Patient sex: M
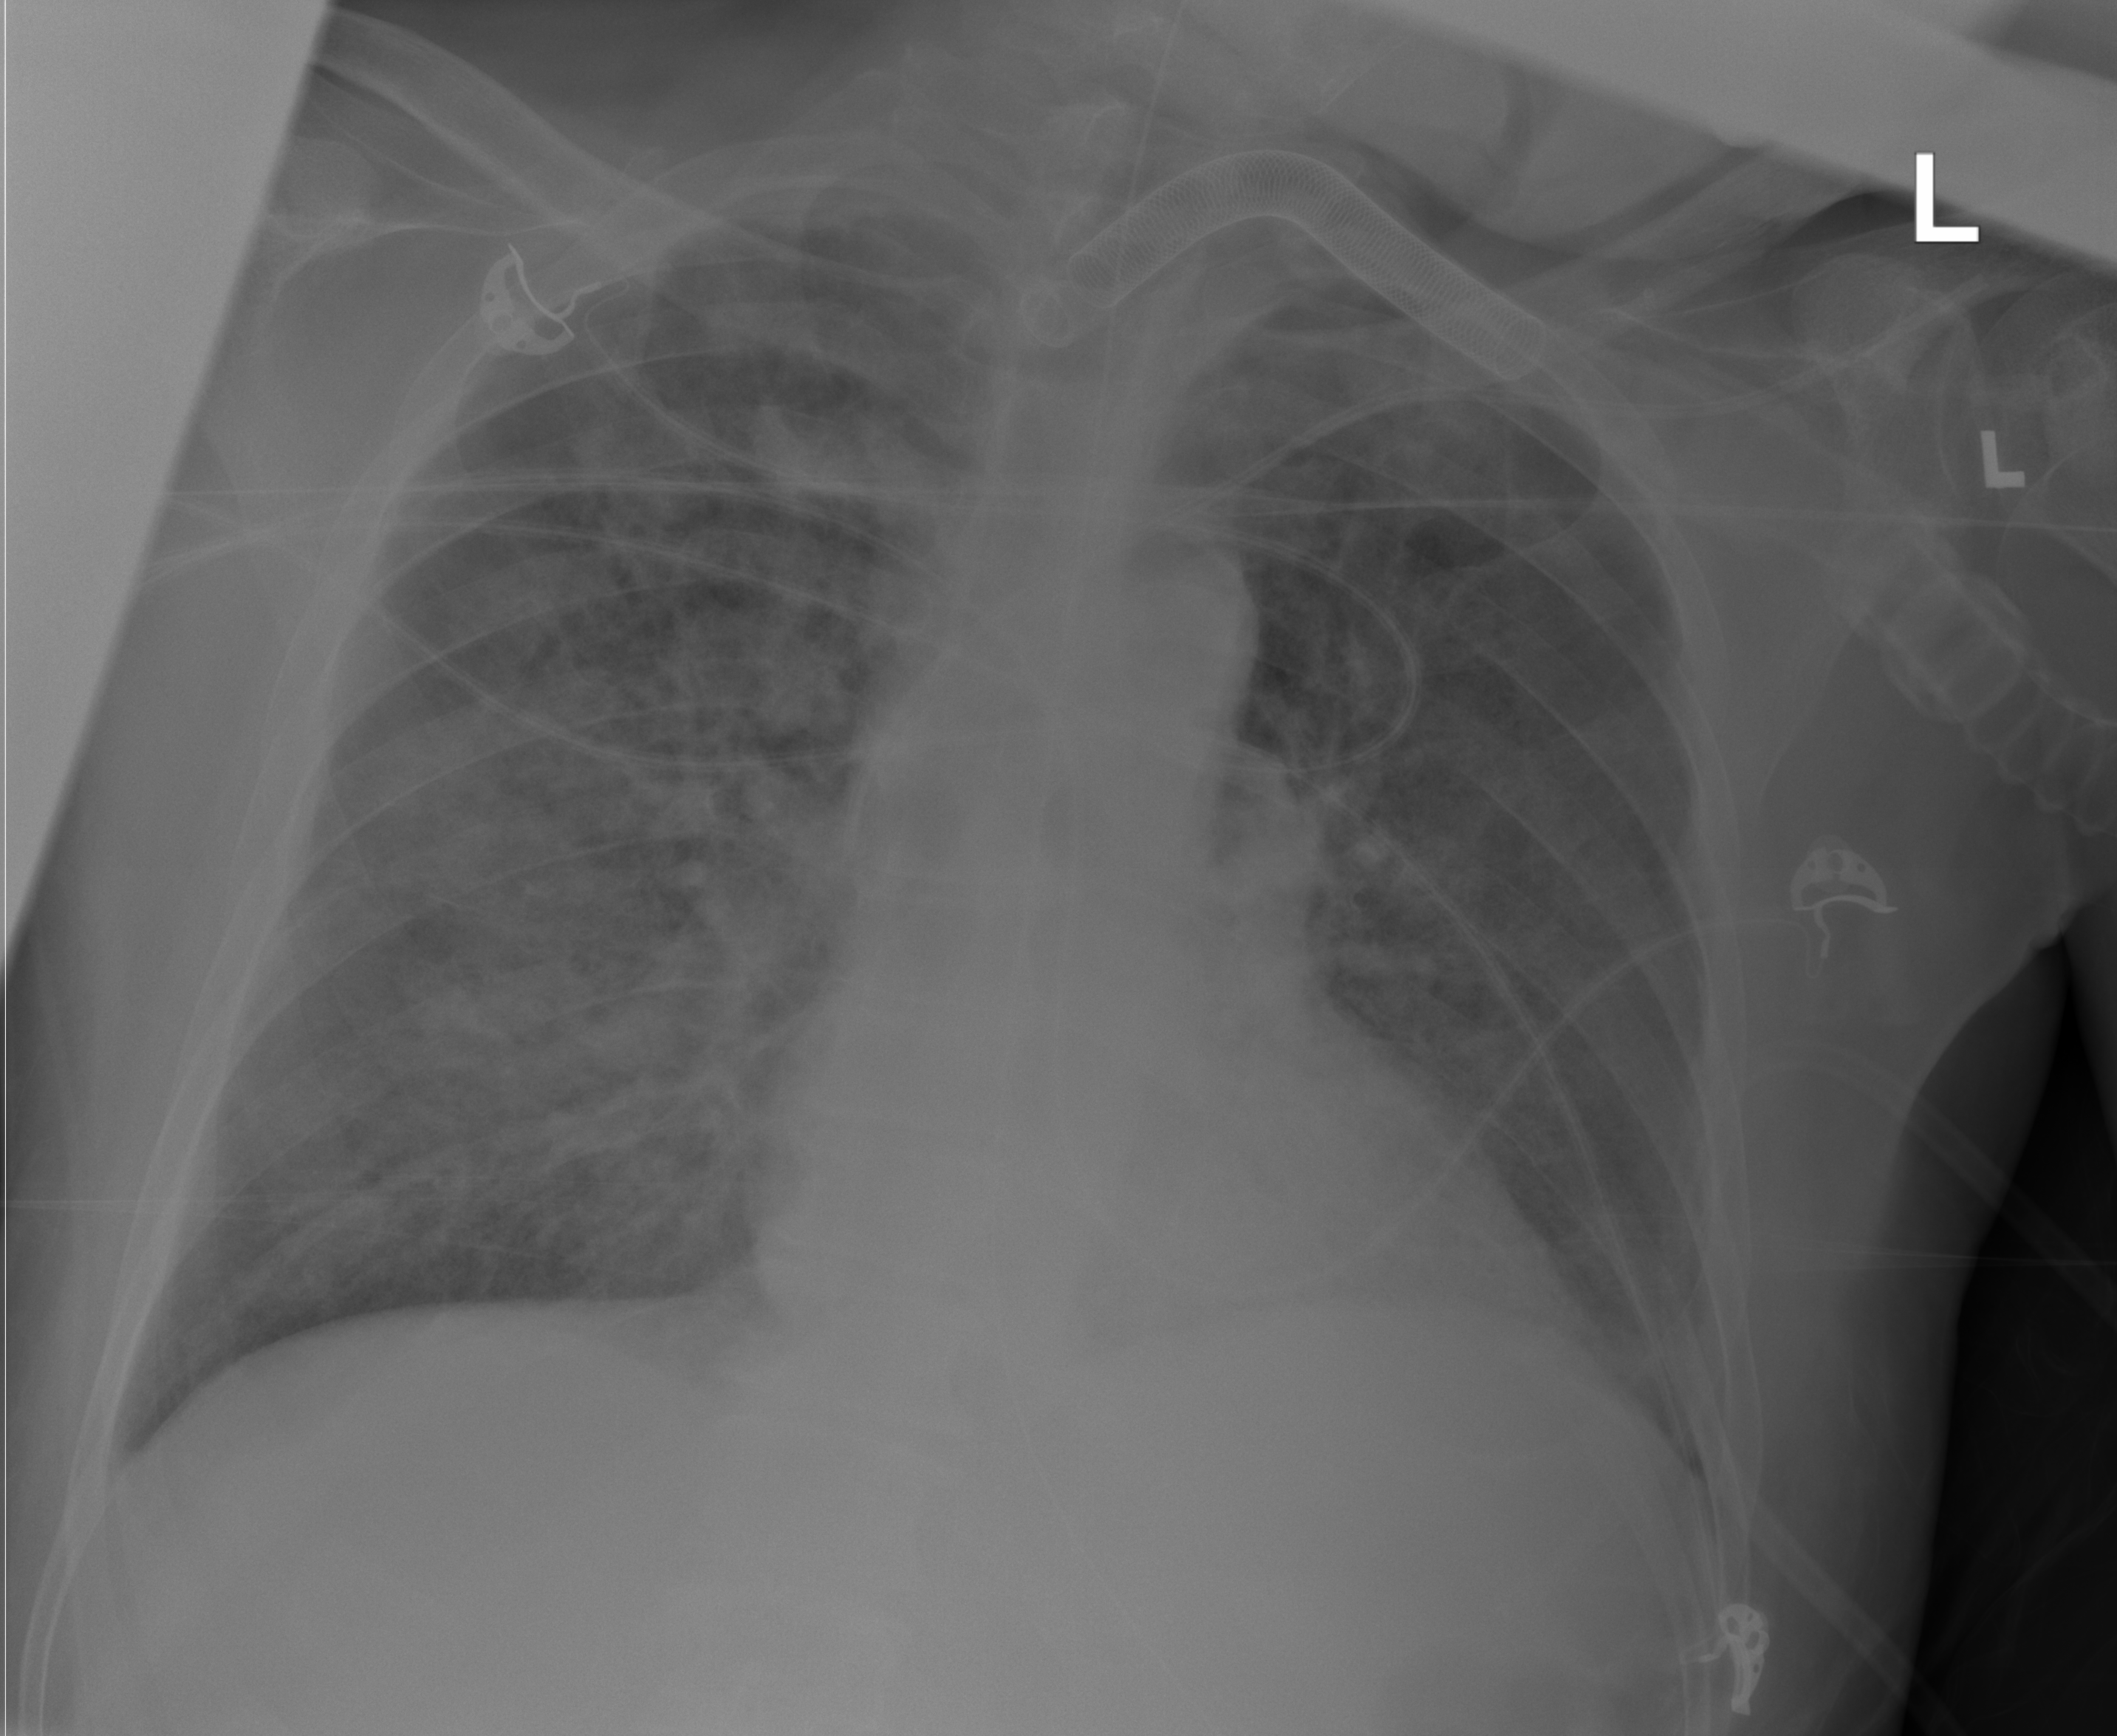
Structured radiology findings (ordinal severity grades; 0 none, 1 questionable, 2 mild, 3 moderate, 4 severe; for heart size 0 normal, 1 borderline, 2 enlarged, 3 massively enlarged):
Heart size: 1
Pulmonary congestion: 2
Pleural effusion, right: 0
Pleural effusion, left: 0
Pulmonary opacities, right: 3
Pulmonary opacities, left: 2
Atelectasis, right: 0
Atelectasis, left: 0